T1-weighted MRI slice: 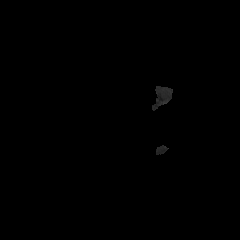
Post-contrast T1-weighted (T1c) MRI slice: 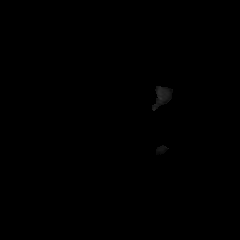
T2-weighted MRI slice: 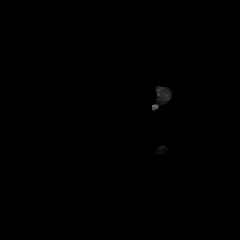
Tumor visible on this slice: no